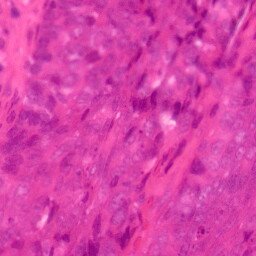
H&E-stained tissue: Colon